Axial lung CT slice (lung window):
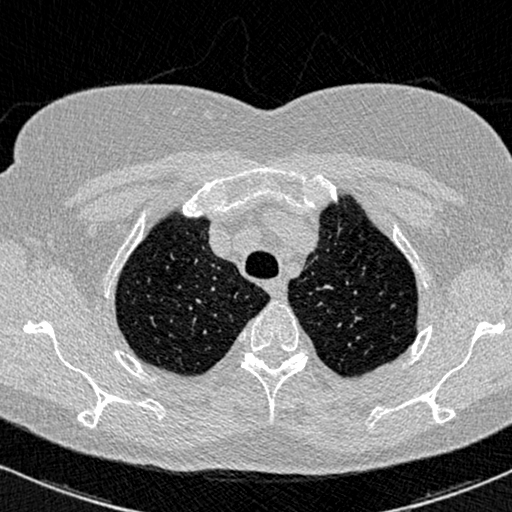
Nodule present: no